Question: I am trying to plot heat map for USA with state name and its value on it respectively. My code to get heat map is:
'''
library(maps)
library(maptools)
library(sp)
txt <- "AB AK AL AN AR AZ CA CO CT DC DE EN FL GA HI IA ID IL IN KS
1 21 31 1 12 56 316 53 31 16 7 1 335 63 11 42 29 73 40 2"
dat <- stack(read.table(text = txt, header = TRUE))
names(dat)[2] <-'state.abb'
dat$states <- tolower(state.name[match(dat$state.abb, state.abb)])
mapUSA <- map('state', fill=TRUE, plot=FALSE)
nms <- sapply(strsplit(mapUSA$names, ':'), function(x)x[1])
USApolygons <- map2SpatialPolygons(mapUSA, IDs = nms, CRS('+proj=longlat'))
idx <- match(unique(nms), dat$states)
dat2 <- data.frame(value = dat$value[idx], state = unique(nms))
row.names(dat2) <- unique(nms)
USAsp <- SpatialPolygonsDataFrame(USApolygons, data = dat2)
spplot(USAsp['value'])
'''
This is previously defined code in stackoverflow that i used for my analysis but i need to add state label and its value on the plot.
The output i am getting here for this code:

Here I need to display state name & its corresponding value on respective state. Please suggest solution for this.
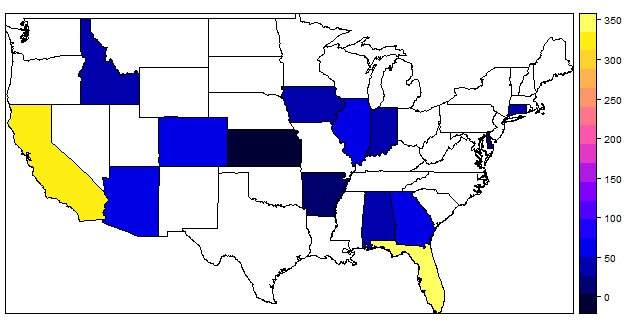
Answer: You can try changing the spplot function to this:
'''
spplot(USAsp['value'],panel = function(x,y,z,subscripts,...) {
panel.polygonsplot(x,y,z,subscripts,...)
sp.text(coordinates(USAsp[!is.na(USAsp$value),]),
paste(row.names(USAsp[!is.na(USAsp$value),]),"
",USAsp$value[!is.na(USAsp$value)])) })
'''
Adding the panel function to the plot allows you to add text at the coordinates where the states have a value in your data.